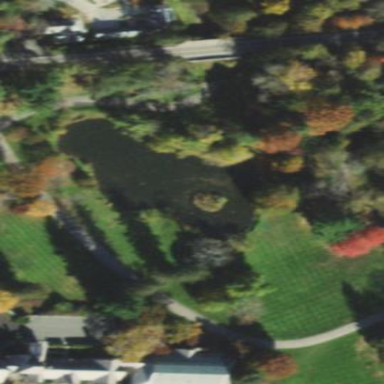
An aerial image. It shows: Serene pond surrounded by nature.